Interaction volume radius: 5 \u00c5
Interaction volume height: 10 \u00c5
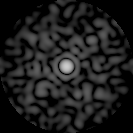
Disorder parameter: 0.8185